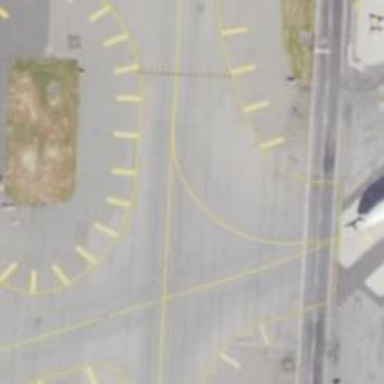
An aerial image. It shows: View of taxiway at the airport.